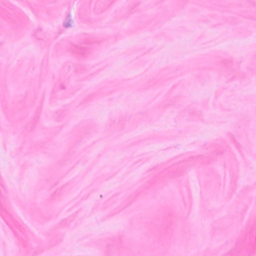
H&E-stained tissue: Breast